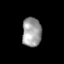
Tissue: skin
Cell type: Epithelial cells
Senescence score: 0.1933
Nuclear area (px): 547
Mean DAPI intensity: 158.943